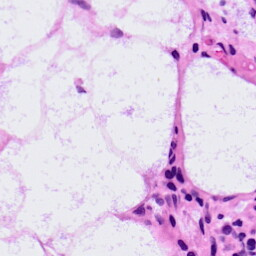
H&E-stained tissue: LymphNode